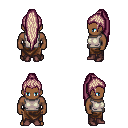
a pixel art fantasy rpg character, male body template, human, dark skin, white sleeveless shirt, robe skirt, white blonde extra-long topknot hairstyle, maroon shoes, four views (front, back, left, right), 2x2 character sprite sheet, small pixel art, hard edges, no anti-aliasing